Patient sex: F
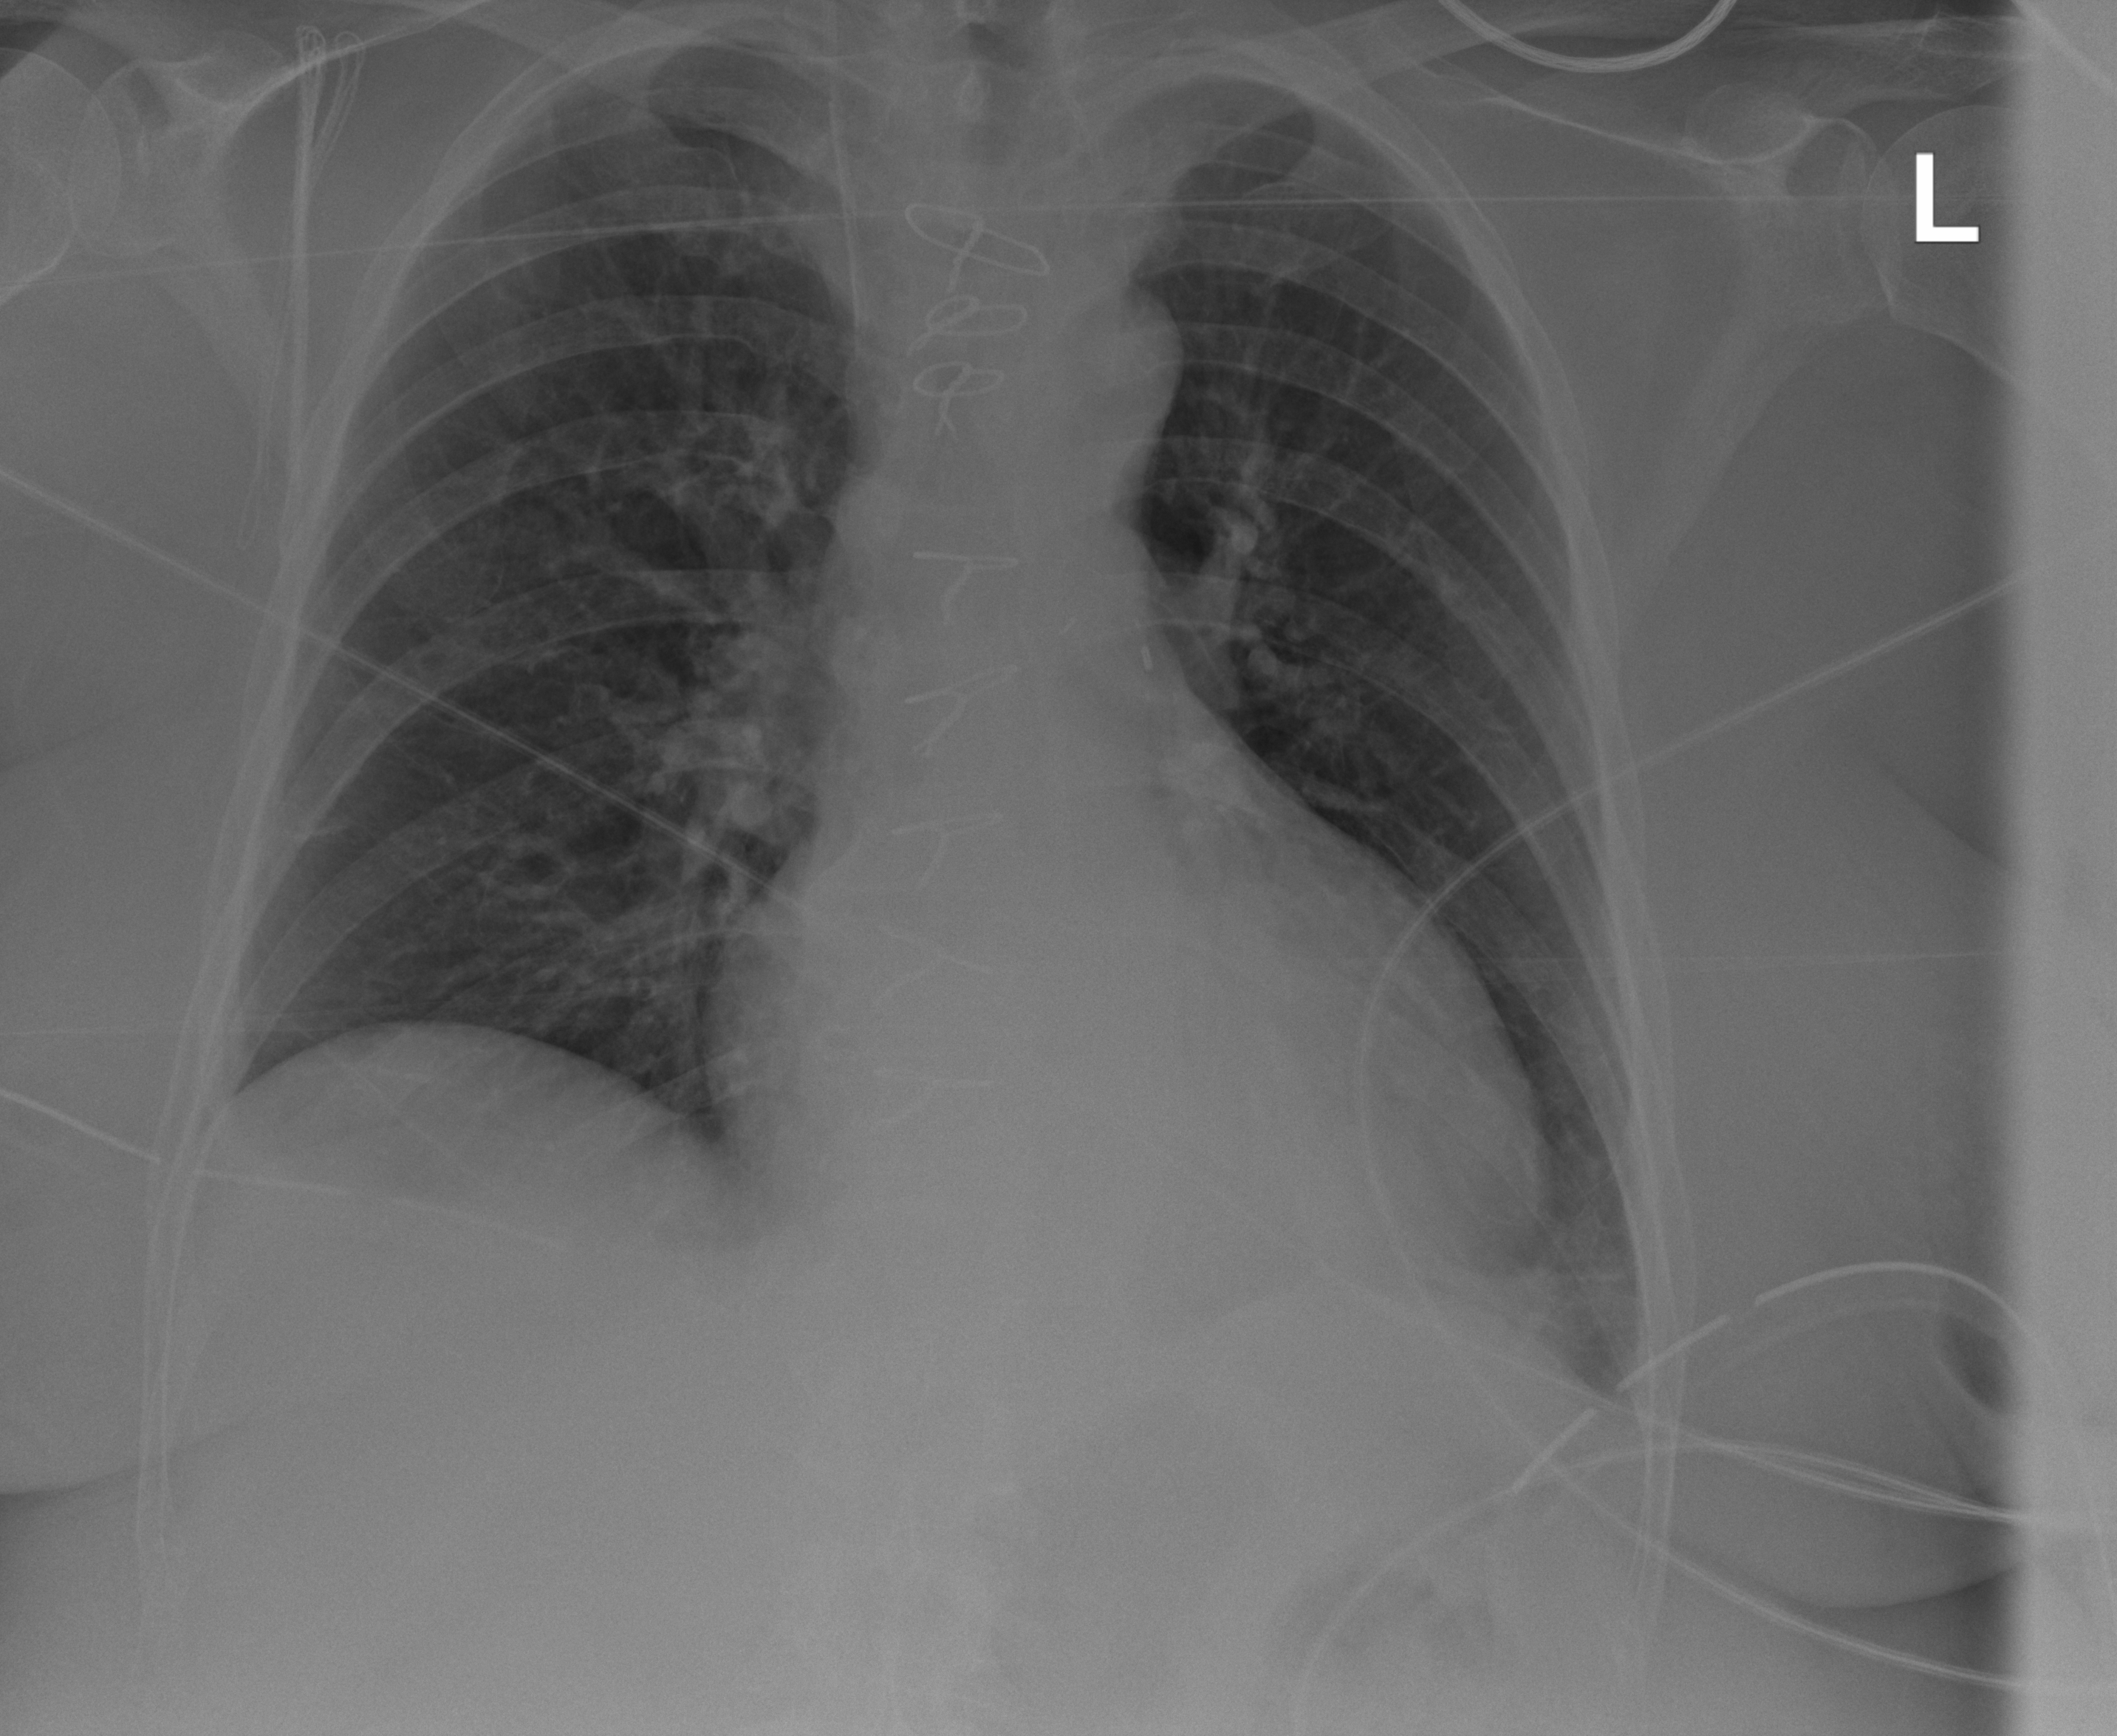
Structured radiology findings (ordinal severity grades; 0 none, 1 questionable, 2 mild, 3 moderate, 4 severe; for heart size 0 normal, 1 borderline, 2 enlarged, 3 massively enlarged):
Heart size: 1
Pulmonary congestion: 2
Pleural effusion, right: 0
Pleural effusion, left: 1
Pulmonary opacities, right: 0
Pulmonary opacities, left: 0
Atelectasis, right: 0
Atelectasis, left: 2